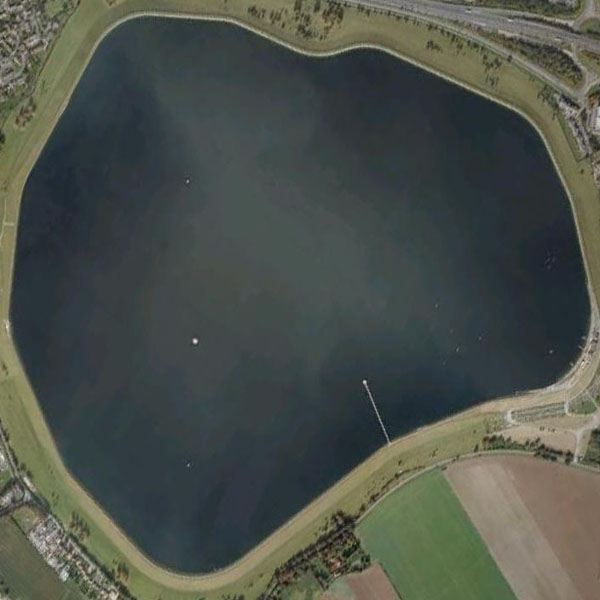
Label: Pond